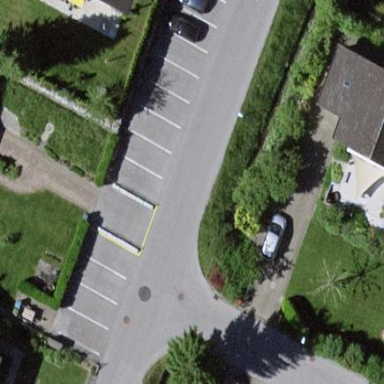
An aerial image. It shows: Parking area with surface.